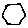
Label: hexagon